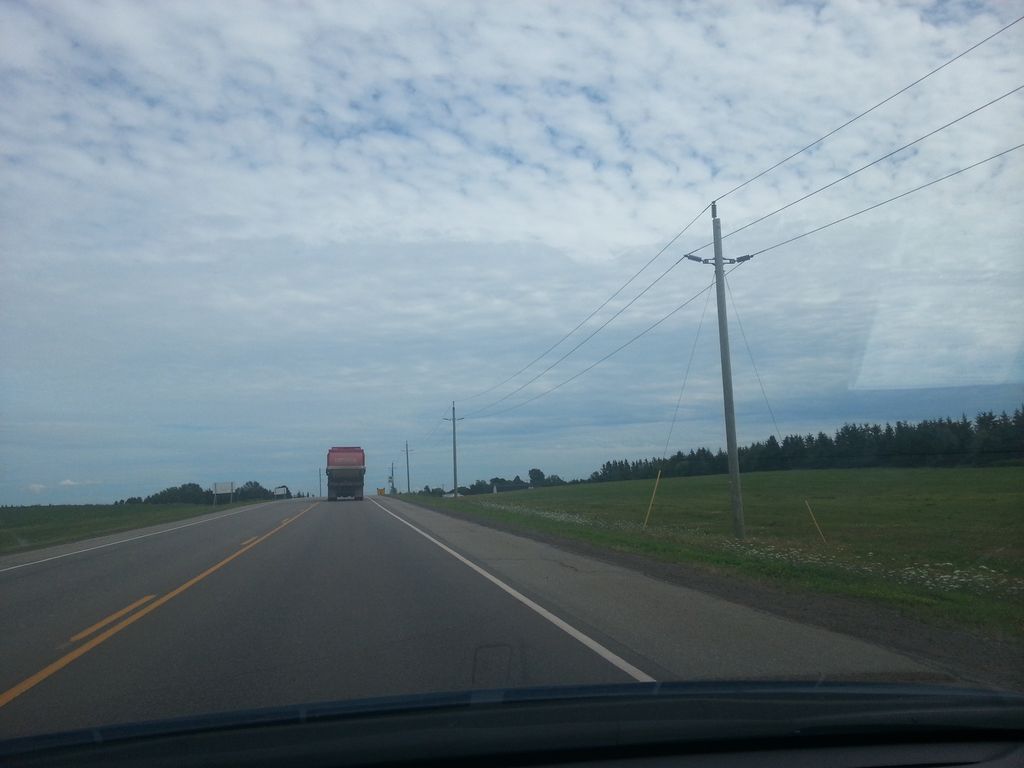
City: charlottetown